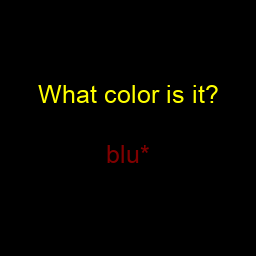
Color: maroon
Color name shown: blue
Background color: black
Question text color: yellow